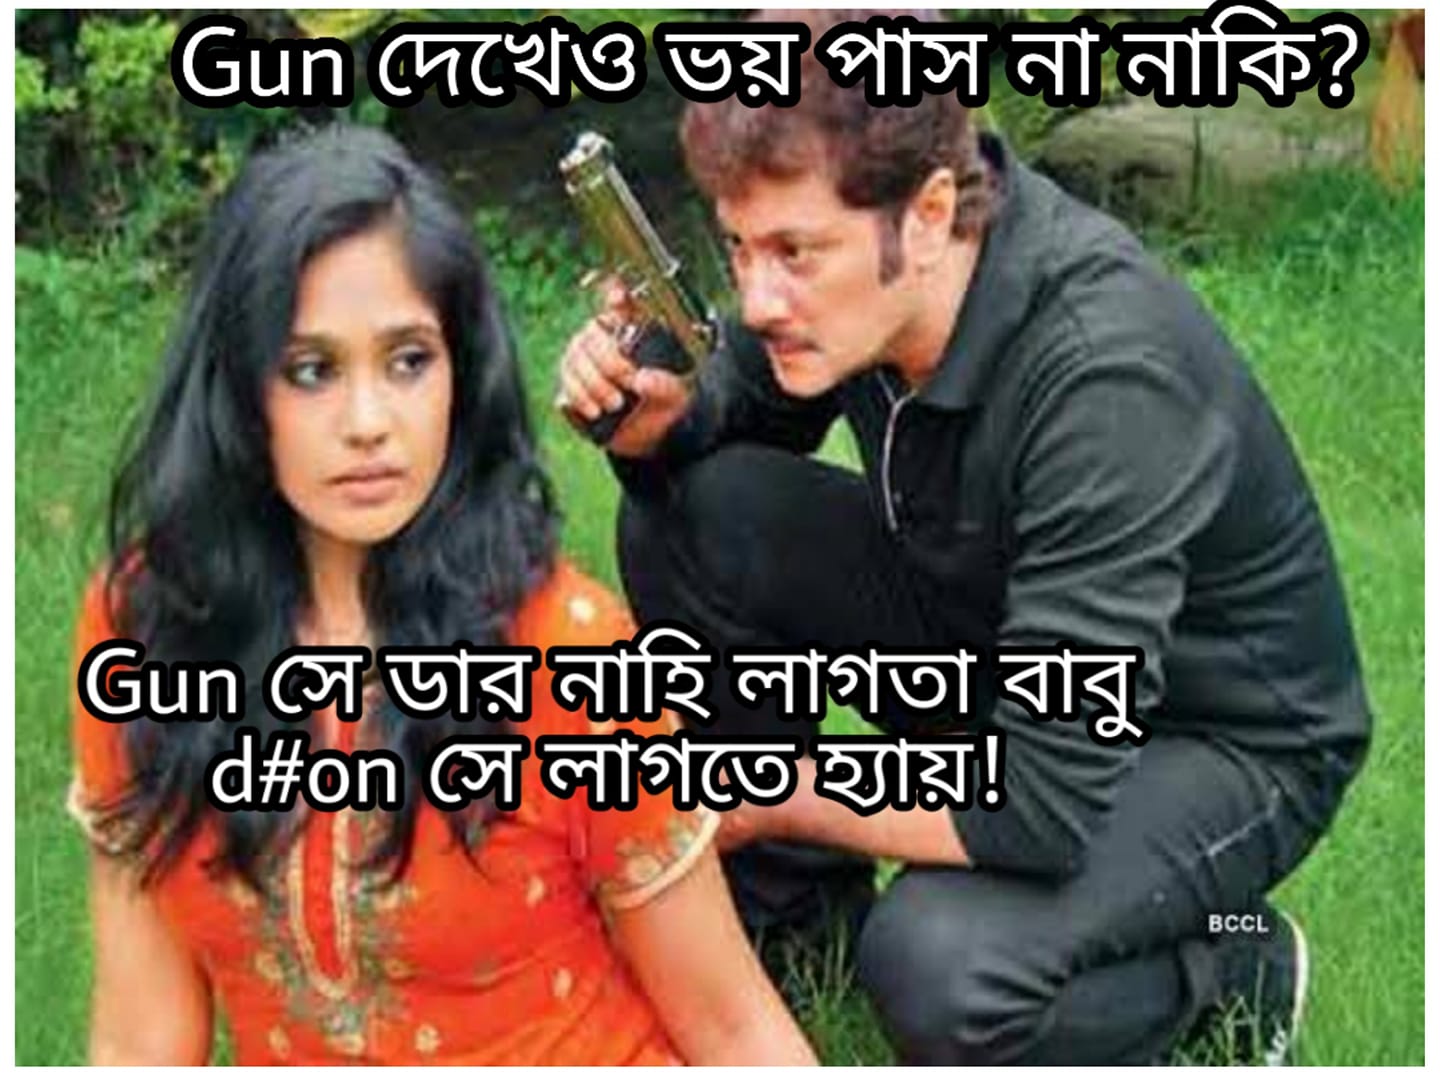
Caption: Gun দেখেও ভয় পাস না নাকি ?    Gun সে ডার নাহি লাগতা বাবু  d#on সে লাগতে হ্যায় !
Label: hate